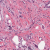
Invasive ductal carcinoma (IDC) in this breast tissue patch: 1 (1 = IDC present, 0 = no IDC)